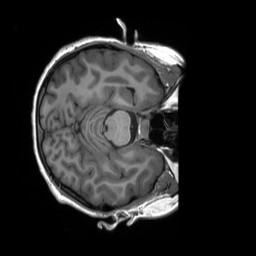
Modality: T1w
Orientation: axial
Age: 24
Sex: female
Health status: ill
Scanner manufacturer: siemens
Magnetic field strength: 3 T
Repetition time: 2.3 s
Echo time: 0.00232 s